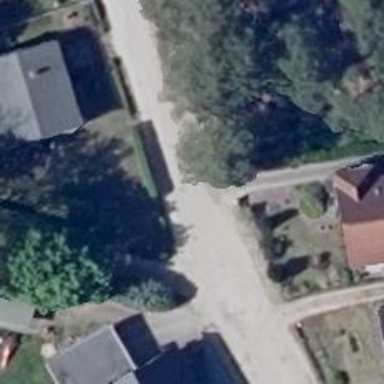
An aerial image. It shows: Residential road.